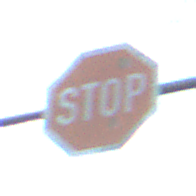
Verkehrszeichen: Stop
Umgebung: Outdoor, Nature
Tageszeit: SunriseSunset
Wetter: PartlyCloudy
Licht: Natural
Jahreszeit: NotSpecified
Kontrast: MediumContrast